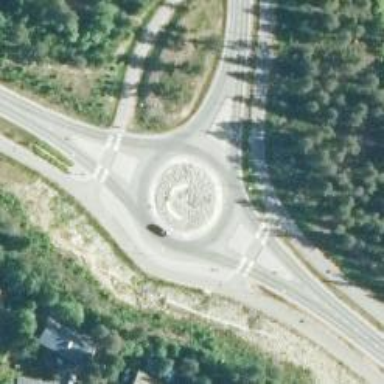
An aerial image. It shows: Tertiary road leading to roundabout.